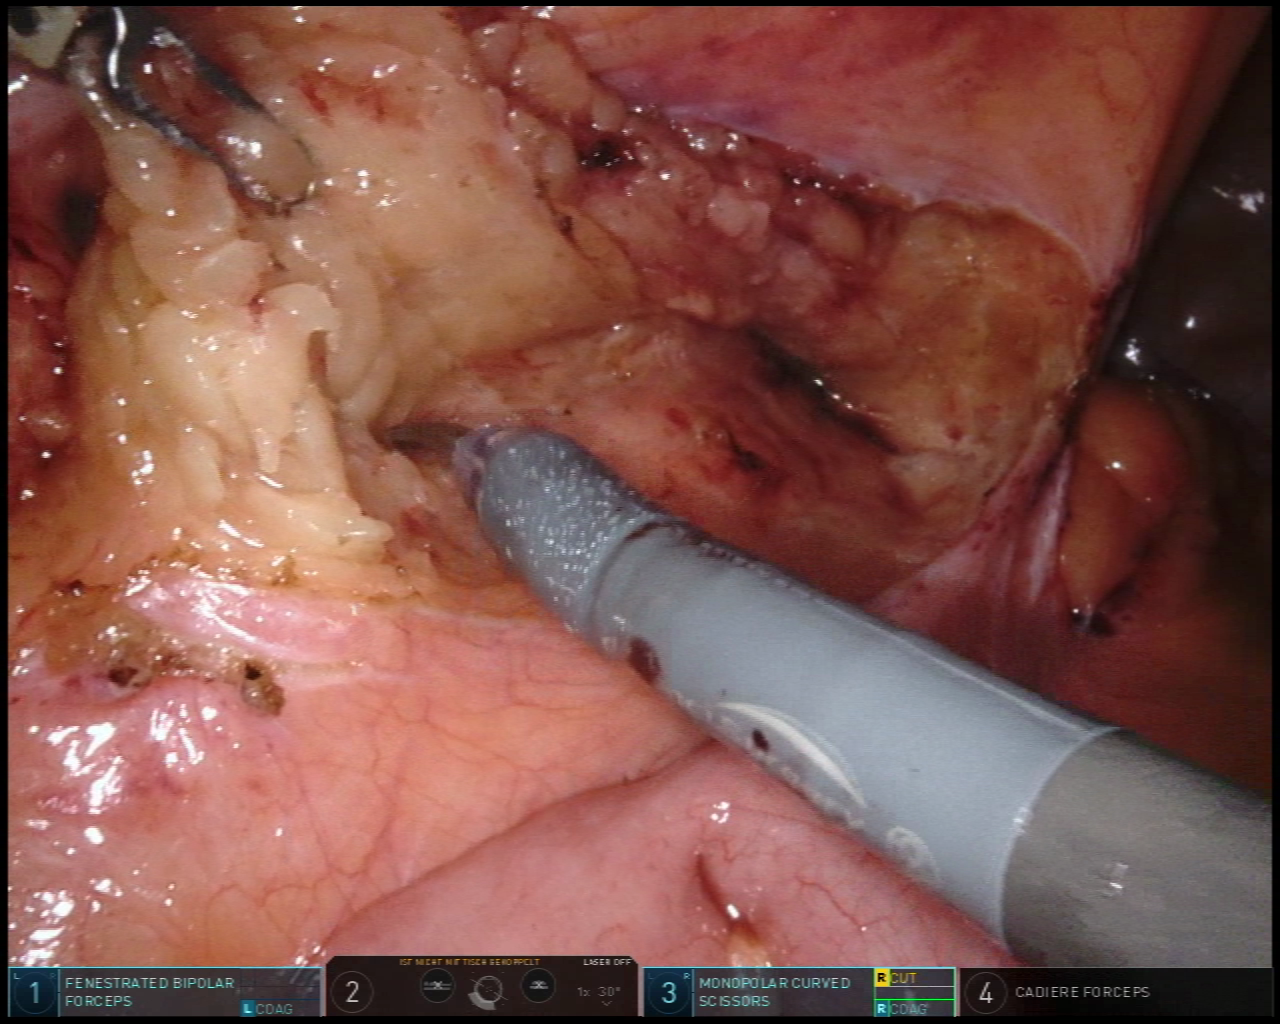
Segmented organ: small_intestine
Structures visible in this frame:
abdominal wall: yes
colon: no
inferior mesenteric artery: no
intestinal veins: no
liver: no
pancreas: no
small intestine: yes
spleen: no
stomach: no
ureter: no
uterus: no
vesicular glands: no